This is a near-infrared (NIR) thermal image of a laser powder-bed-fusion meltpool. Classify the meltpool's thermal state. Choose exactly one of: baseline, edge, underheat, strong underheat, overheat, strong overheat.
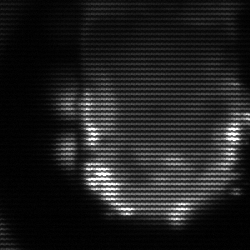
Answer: baseline